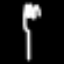
Label: fork